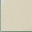
Piece: xx